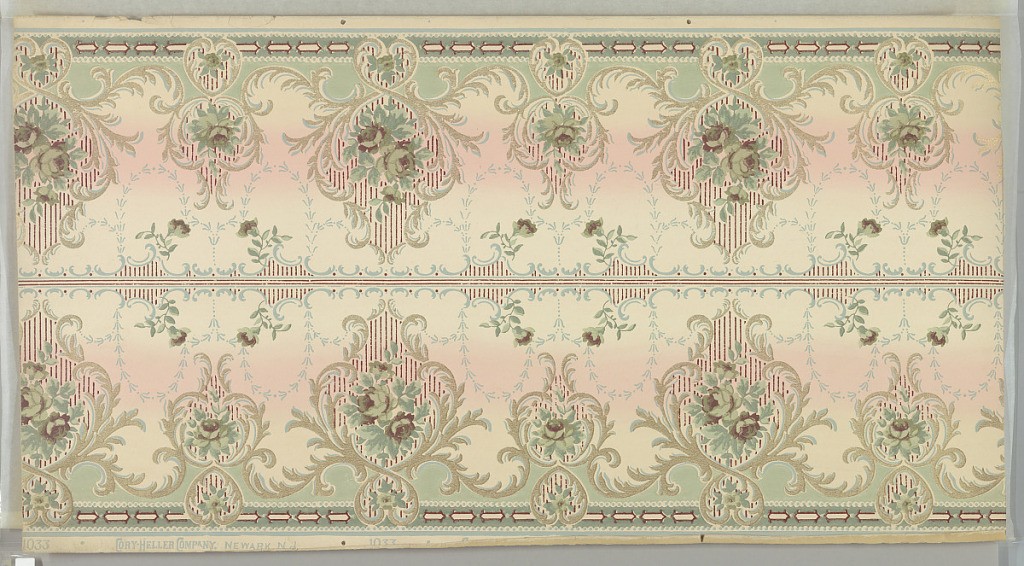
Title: Frieze
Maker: Cory-Heller Company
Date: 1905–1915
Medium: Machine-printed paper, liquid mica
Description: Printed two across. Alternating large and small foliate medallion, each containing a floral motif. Background shades from light tan to pink to light tan.